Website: home-depot
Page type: customer-info-address
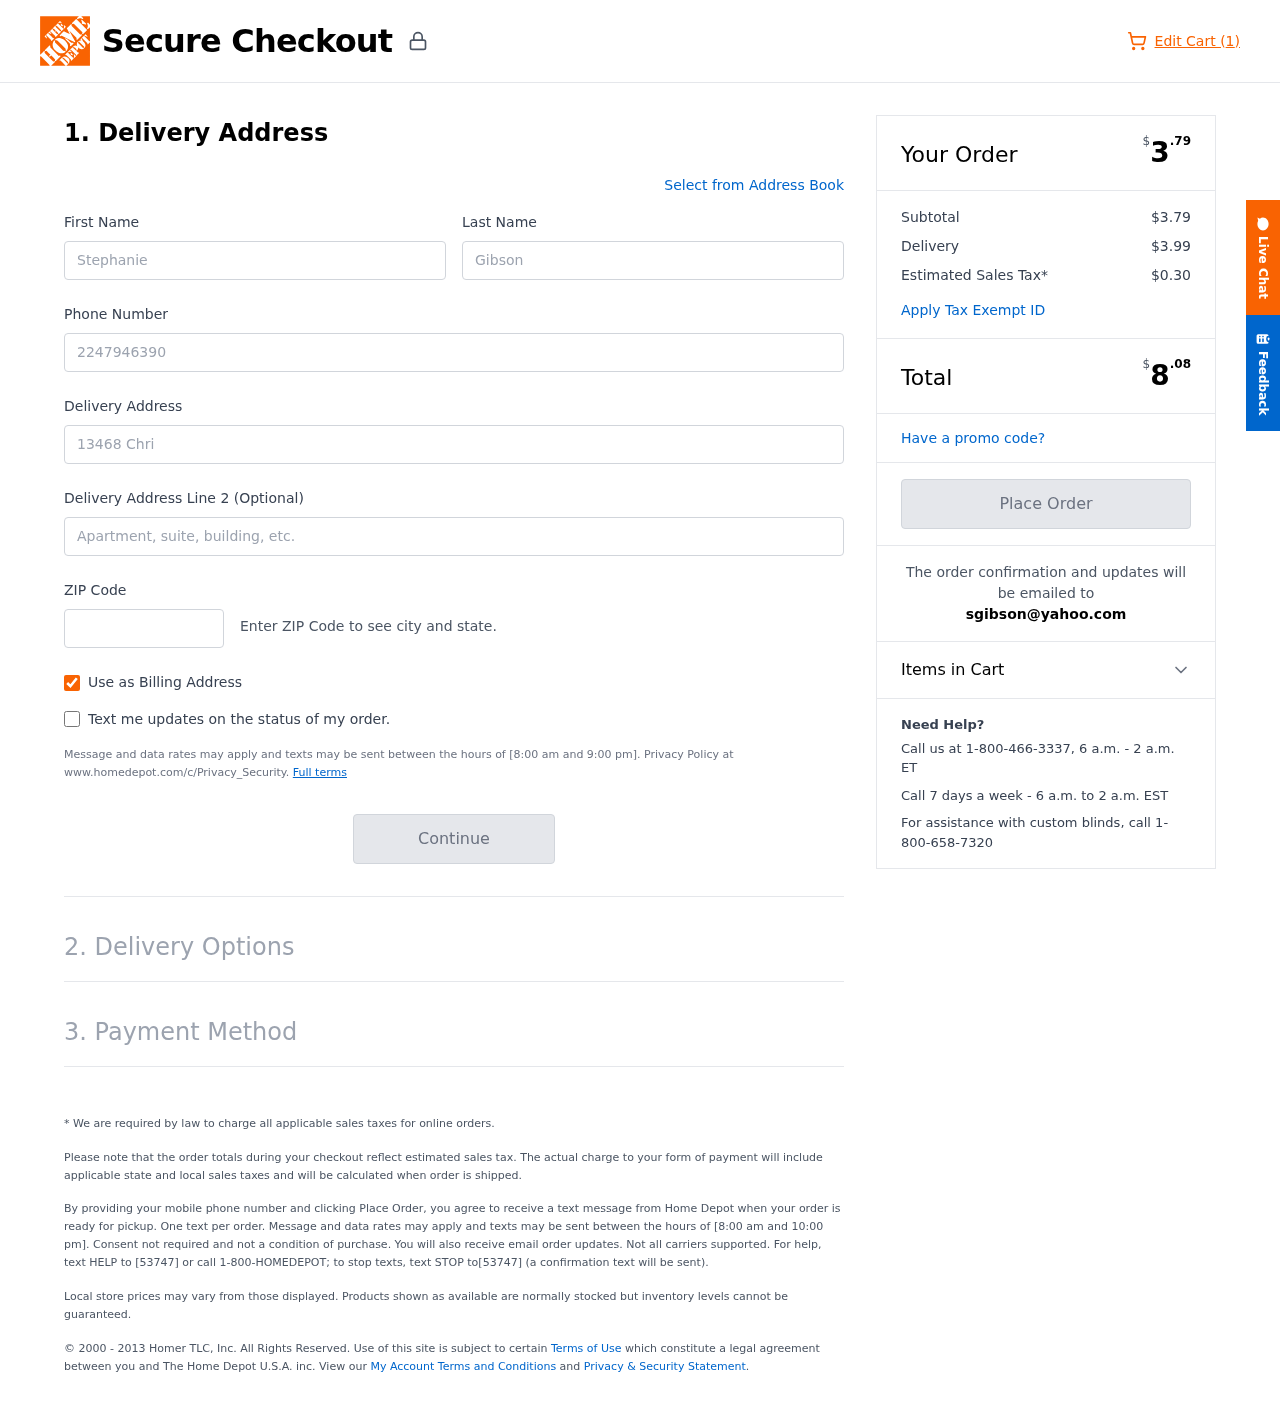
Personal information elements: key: PII_EMAIL
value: sgibson@yahoo.com
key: PII_FIRSTNAME
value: Stephanie
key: PII_LASTNAME
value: Gibson
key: PII_PHONE
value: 2247946390
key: PII_POSTCODE
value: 96502
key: PII_STREET
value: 13468 Christina Ports
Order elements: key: ORDER_NUM_ITEMS
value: Edit Cart (1)
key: ORDER_SUBTOTAL_HEADER
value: $3.79
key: ORDER_SUBTOTAL
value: $3.79
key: ORDER_SHIPPING_COST
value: $3.99
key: ORDER_TAX
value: $0.30
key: ORDER_TOTAL2
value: $8.08